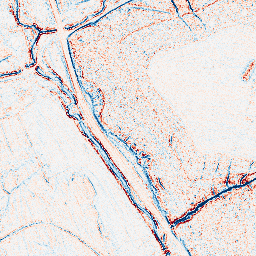
Category: edge_preserving
Decomposition family: bilateral
Decomposition parameters: d: 5
sigma_color: 75
sigma_space: 100
Upsampling method: sinc_hamming
Upsampling parameters: scale: 4
kernel_size: 16
Upsampling scale: 4